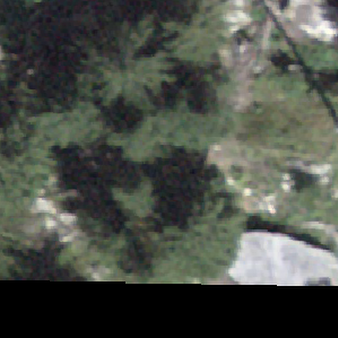
Label: bouldering_area